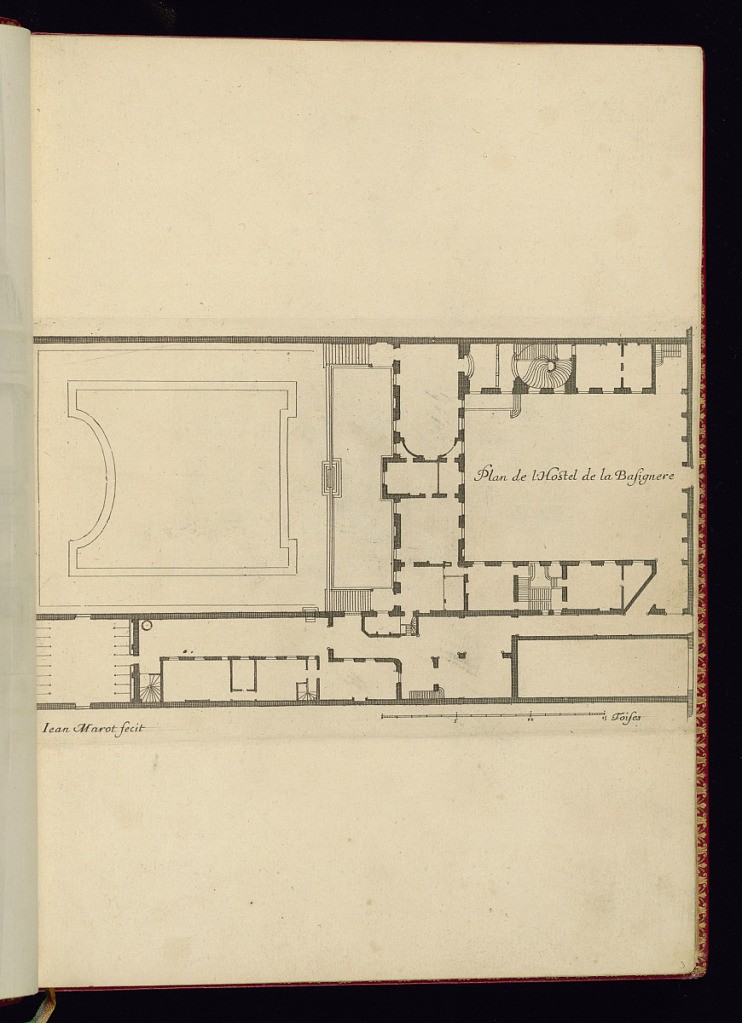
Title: Plan de l’Hostel de la Basignere
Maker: Jean Marot, French, 1619 - 1679
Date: ca.1635–ca.1660
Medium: Etching on laid paper
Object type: Print
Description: Architectural floorplan for a hôtel particulier (grand house), with staircases, rooms, and corridors. The plate is titled and signed, with a scale below.